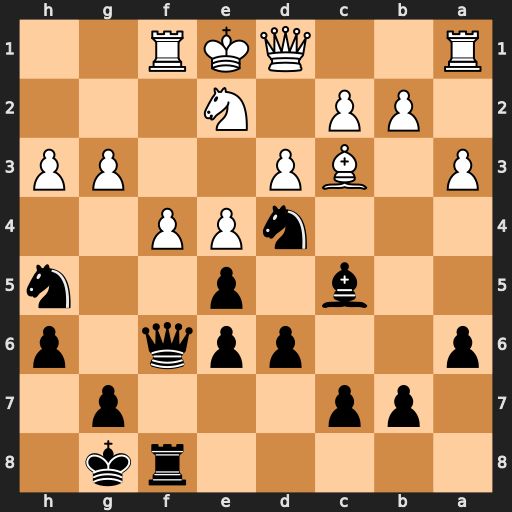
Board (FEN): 5rk1/1pp3p1/p2ppq1p/2b1p2n/3nPP2/P1BP2PP/1PP1N3/R2QKR2
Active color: b
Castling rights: Q
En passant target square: -
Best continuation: Nxe2 Qxe2 Nxg3 Qg4 Nxf1